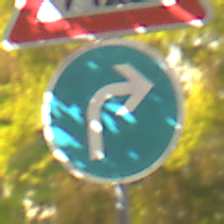
Verkehrszeichen: VorgeschriebeneFahrtrichtungRechts
Zusatzzeichen oben: Arbeitsstelle
Umgebung: Outdoor, RoadRail
Tageszeit: SunriseSunset
Wetter: Clear
Licht: Natural
Jahreszeit: NotSpecified
Kontrast: LowContrast